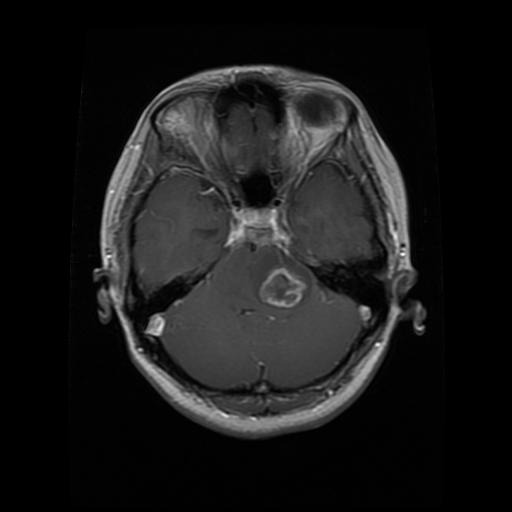
Label: glioma